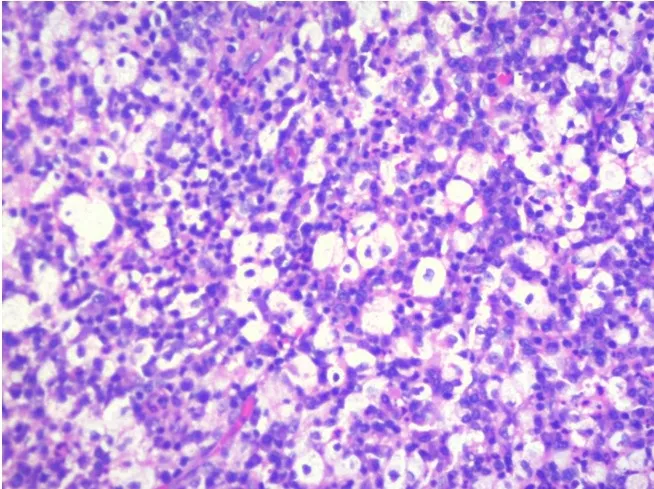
Histopathology showing foamy macrophages and plasma cells.
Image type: pathology (h&e)